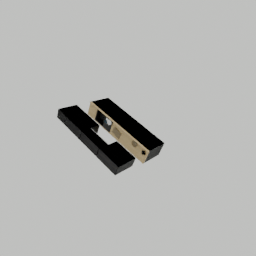
Label: furniture